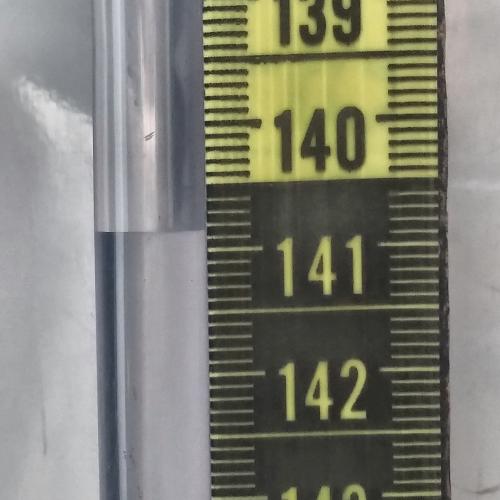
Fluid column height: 140.8 cm